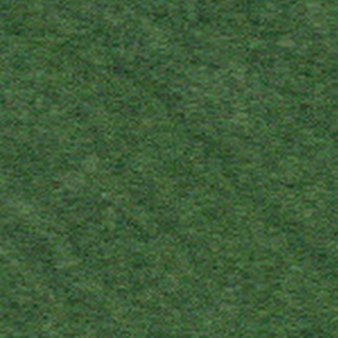
Label: other